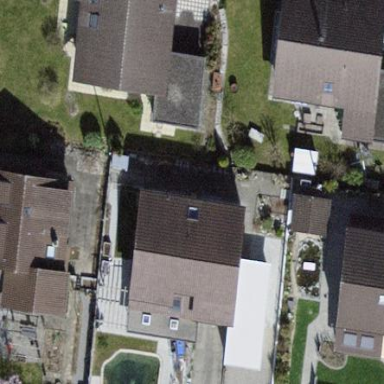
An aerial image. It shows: Residential building.